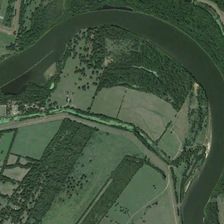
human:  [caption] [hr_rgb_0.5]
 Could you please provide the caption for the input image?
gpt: many green trees are in two sides of a curved river .

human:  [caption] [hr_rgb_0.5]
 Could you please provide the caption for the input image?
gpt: many green trees are in two sides of a curved river .

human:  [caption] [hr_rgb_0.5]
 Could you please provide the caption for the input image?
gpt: many green trees are in two sides of a curved river .

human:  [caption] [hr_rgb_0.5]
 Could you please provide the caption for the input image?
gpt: many green trees are in two sides of a curved river .

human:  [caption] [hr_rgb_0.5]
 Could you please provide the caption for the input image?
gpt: many green trees are in two sides of a curved river .